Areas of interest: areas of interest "Post Office"
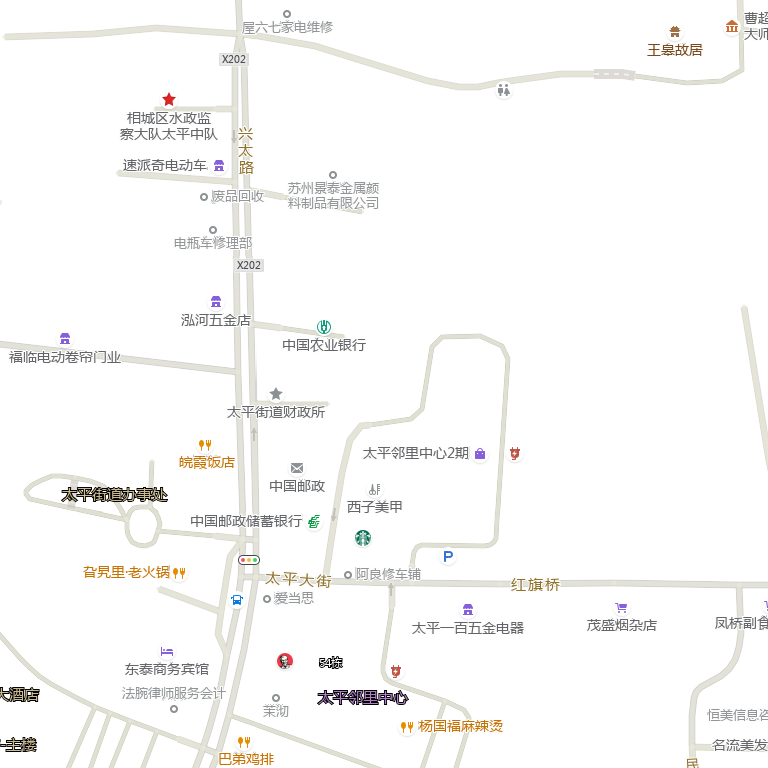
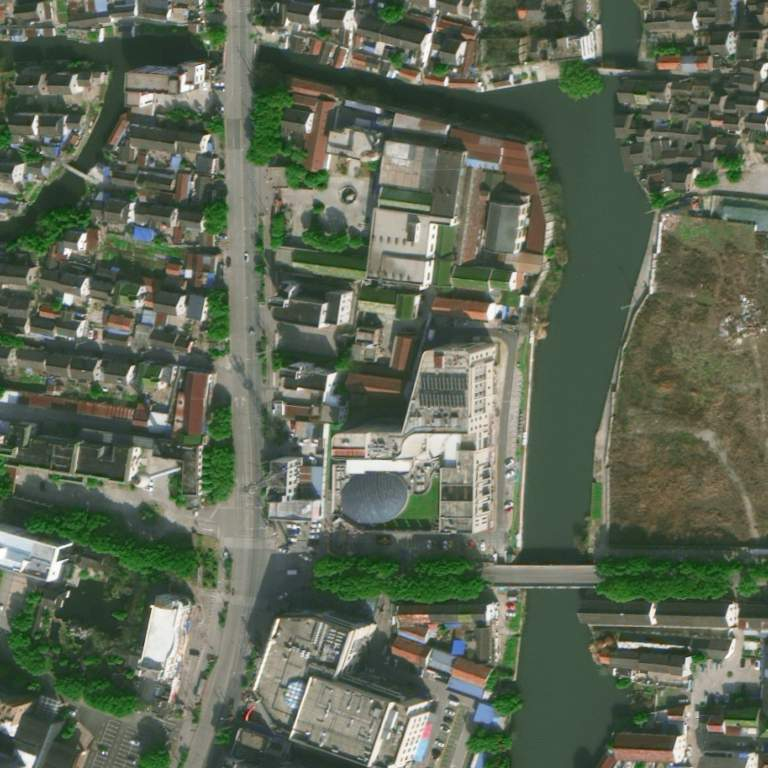